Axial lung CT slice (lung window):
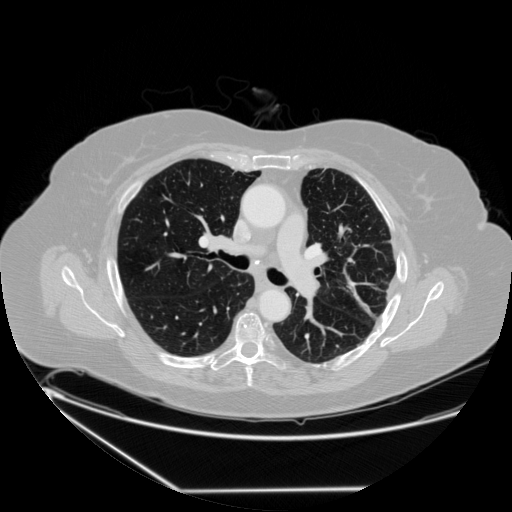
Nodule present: no